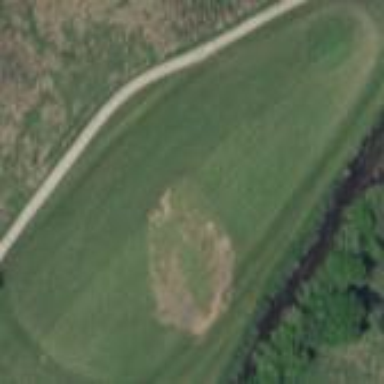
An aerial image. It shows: Golf fairway in the image.